Question: <URL> gem is added to my rails project but every time i tried to install 'rails g active_admin:install', I am getting error like
> git://github.com/activeadmin/activeadmin.git (at master) is not yet
checked out. Run 'bundle install' first.
I definitely ran bundle before running "rails g active_admin:install". After running "bundle show" i am seeing i have " * activeadmin (1.0.0.pre 3f916d6)" added to my project but keep getting this error message.My gem file below
'''
source 'https://rubygems.org'
gem 'rails', '4.1.8'
gem 'sqlite3'
gem 'sass-rails', '~> 4.0.3'
gem 'uglifier', '>= 1.3.0'
gem 'coffee-rails', '~> 4.0.0'
gem 'jquery-rails'
gem 'turbolinks'
gem 'jbuilder', '~> 2.0'
gem 'sdoc', '~> 0.4.0',
group: :doc
gem 'spring', group: :development
gem 'devise'
gem 'activeadmin', github: 'activeadmin'
'''
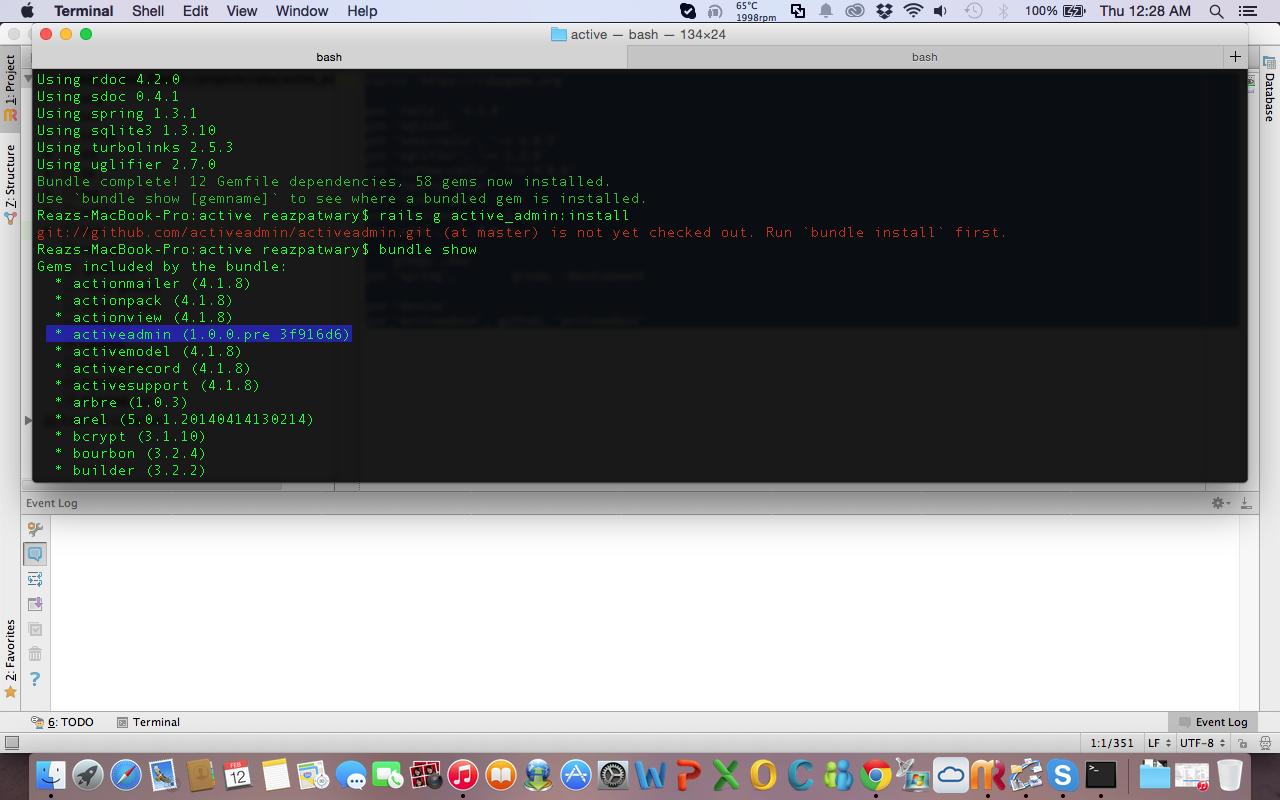
Answer: I had the same issue. It is something to do with spring as when I removed it from the gemfile and run 'bundle install' again, I was able to run 'rails g active_admin:install'